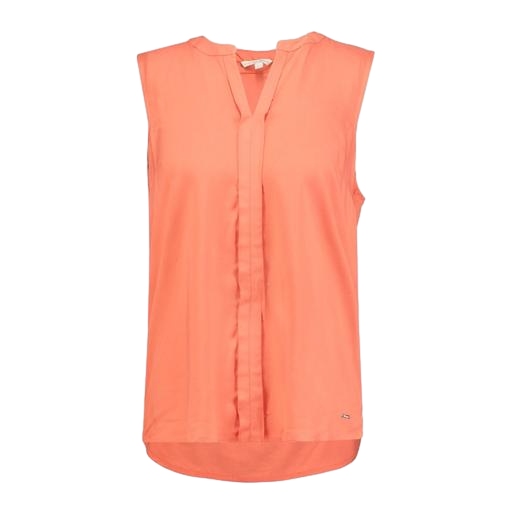
sleeveless and dark peach color, coral sleeveless design, sleeveless slim signature shirt, white background